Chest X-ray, PA view. Patient: 59 years old, sex F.
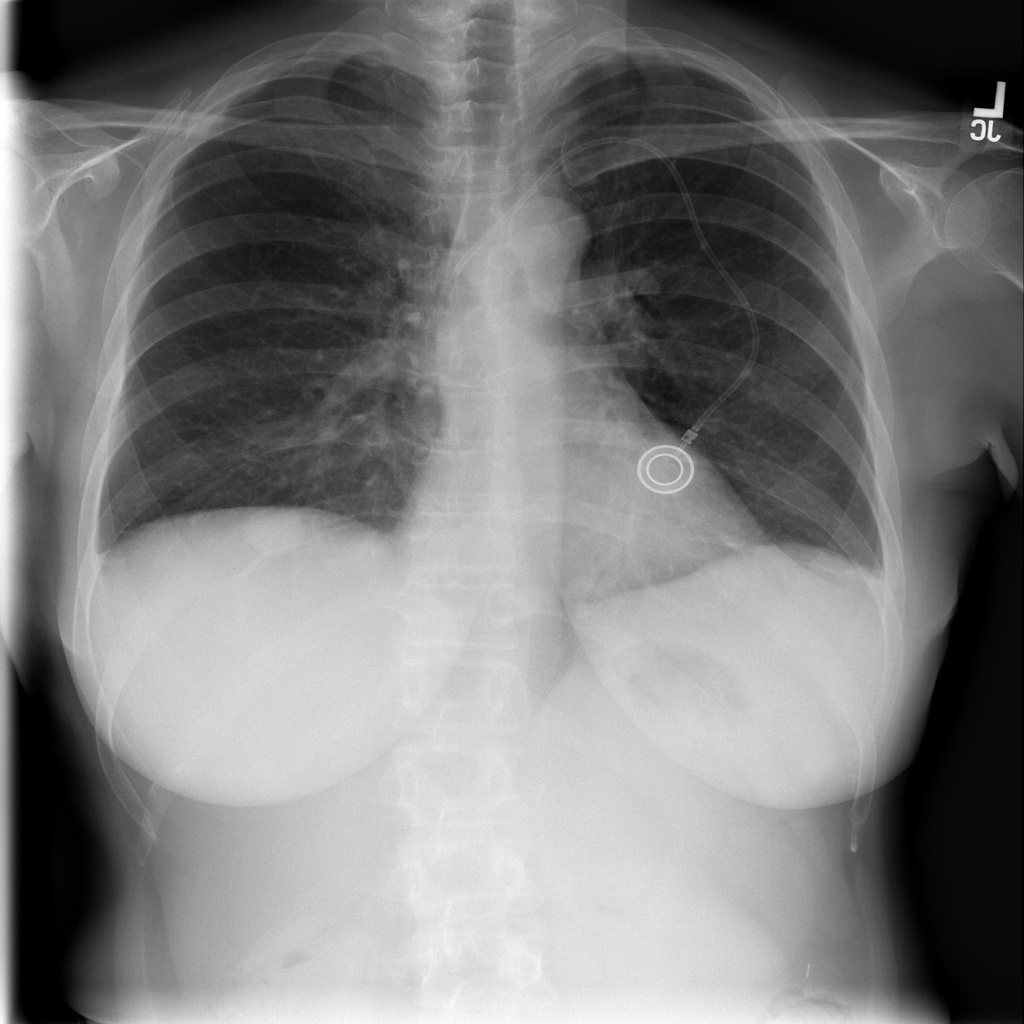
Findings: No Finding